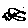
Label: cat